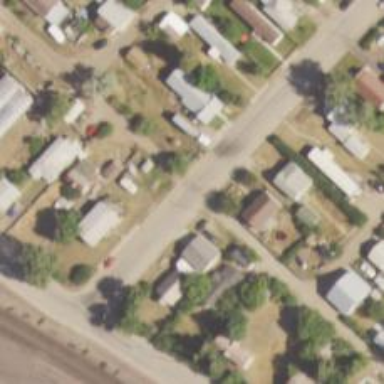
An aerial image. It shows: Alley classified as service road.